Interaction volume radius: 5 \u00c5
Interaction volume height: 10 \u00c5
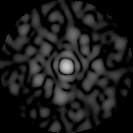
Disorder parameter: 0.7892